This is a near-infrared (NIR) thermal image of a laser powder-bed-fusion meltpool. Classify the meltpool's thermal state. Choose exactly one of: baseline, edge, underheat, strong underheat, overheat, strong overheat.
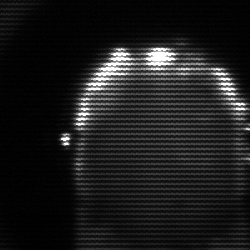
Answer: baseline